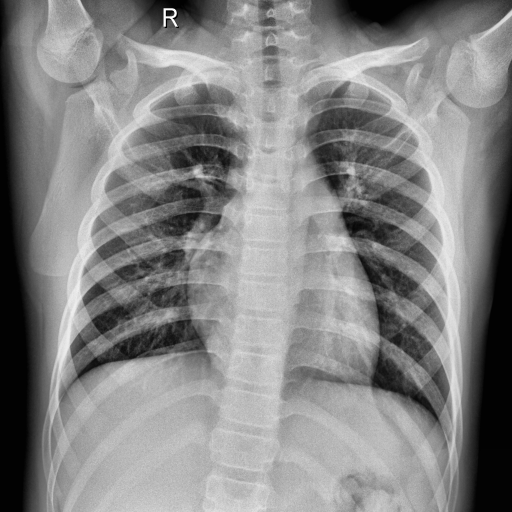
Finding: NORMAL